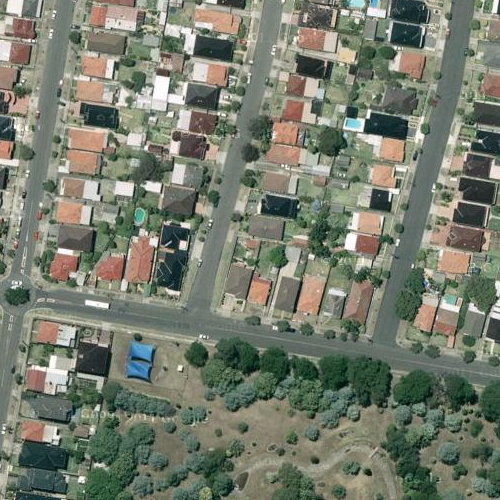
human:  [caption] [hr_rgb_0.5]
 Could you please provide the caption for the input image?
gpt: Many houses arranged densely and divided into rectangles by some roads .

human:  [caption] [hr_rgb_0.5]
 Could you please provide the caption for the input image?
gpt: There are many houses arranged neatly and divided into rectangles by some roads .

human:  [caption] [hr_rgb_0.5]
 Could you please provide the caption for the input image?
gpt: Lots of houses arranged neatly in the residential area and divided into rectangles by some roads .

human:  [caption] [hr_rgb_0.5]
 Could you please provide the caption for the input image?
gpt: A residential area with many houses arranged neatly .

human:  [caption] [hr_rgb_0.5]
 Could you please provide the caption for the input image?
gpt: This is a residential area with many houses neatly arranged .